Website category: university
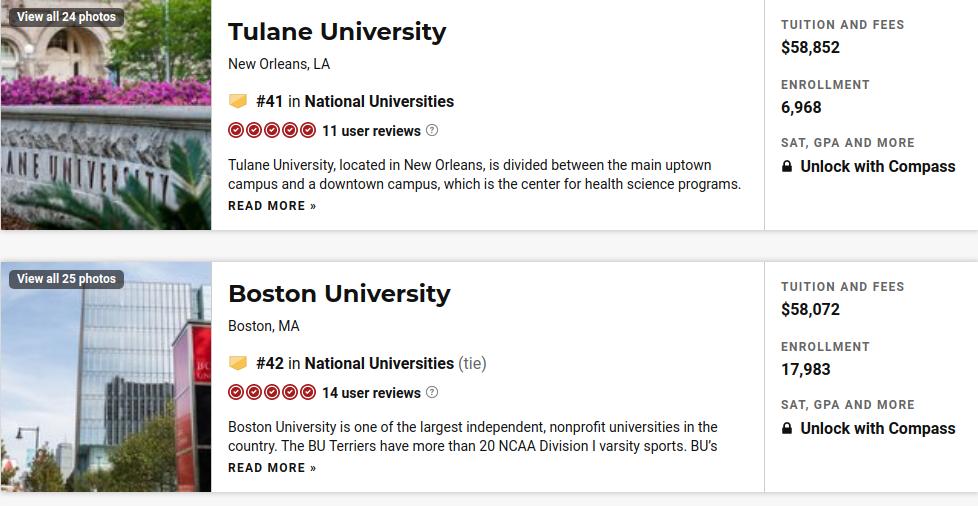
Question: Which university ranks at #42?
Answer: Boston University

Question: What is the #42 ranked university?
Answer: Boston University

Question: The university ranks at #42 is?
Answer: Boston University

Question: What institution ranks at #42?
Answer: Boston University